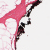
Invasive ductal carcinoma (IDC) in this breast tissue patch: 0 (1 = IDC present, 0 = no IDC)